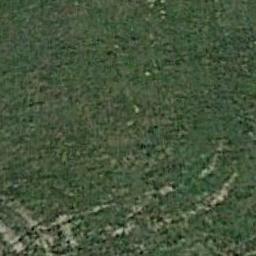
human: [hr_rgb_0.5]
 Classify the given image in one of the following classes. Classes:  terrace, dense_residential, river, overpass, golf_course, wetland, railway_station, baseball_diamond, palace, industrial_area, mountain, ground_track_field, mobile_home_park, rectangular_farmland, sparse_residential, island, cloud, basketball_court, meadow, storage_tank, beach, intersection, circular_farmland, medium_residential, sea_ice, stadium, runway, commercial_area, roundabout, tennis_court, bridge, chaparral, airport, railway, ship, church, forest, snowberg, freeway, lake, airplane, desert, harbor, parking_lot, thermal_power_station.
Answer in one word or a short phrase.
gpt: meadow